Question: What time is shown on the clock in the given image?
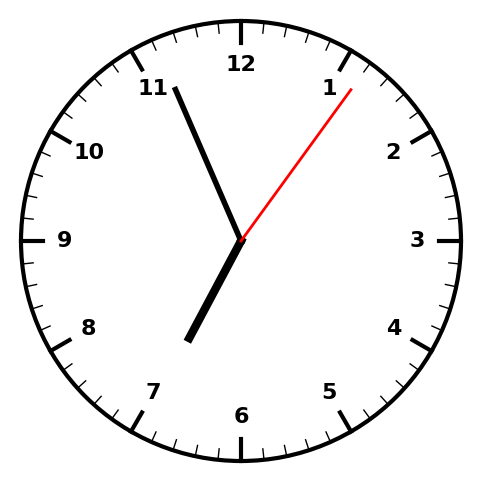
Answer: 06:56:06